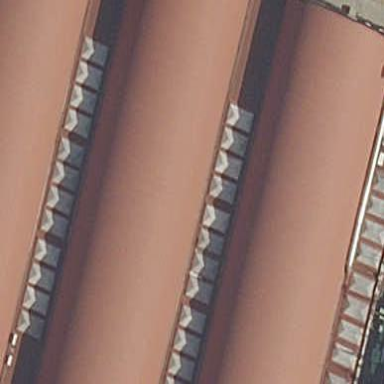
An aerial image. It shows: Part of building with round metal roof.